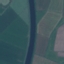
Land use / land cover: River